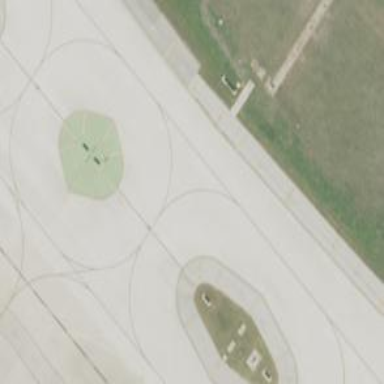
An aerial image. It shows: View of taxiway at the airport.